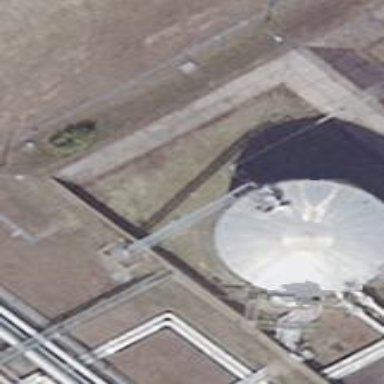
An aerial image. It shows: Storage tank that is man-made.